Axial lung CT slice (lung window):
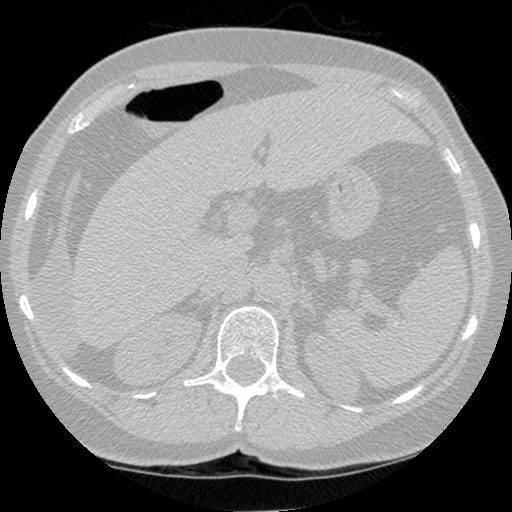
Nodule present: no